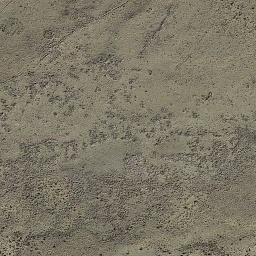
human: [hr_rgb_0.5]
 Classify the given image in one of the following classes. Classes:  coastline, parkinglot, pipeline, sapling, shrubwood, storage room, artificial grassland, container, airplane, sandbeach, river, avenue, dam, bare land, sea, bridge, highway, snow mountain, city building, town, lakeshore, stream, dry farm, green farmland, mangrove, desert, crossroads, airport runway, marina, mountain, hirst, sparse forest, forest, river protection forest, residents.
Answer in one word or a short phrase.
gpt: bare land